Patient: sex F, age 38
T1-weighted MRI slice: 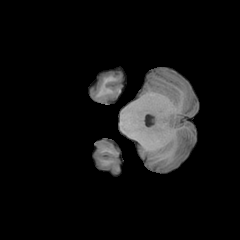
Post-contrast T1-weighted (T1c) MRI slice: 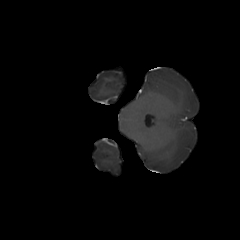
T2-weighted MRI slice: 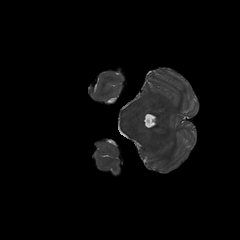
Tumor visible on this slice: no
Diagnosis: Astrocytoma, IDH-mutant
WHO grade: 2